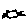
Label: cat